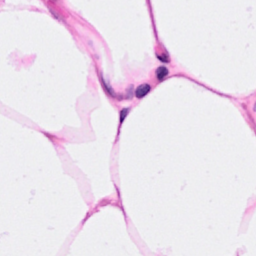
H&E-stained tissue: Breast